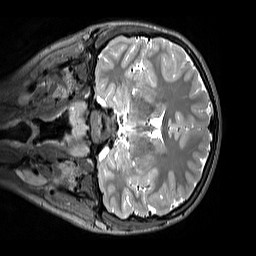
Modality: T2w
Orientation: coronal
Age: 9
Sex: female
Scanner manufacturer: siemens
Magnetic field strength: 3 T
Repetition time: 3.2 s
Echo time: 0.408 s